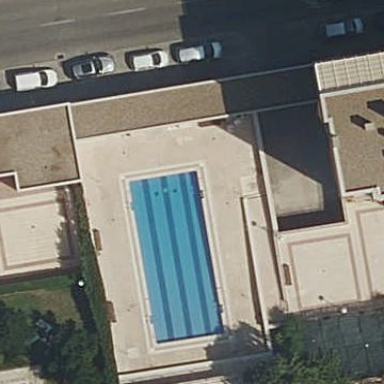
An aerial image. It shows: Swimming pool located in leisure land.